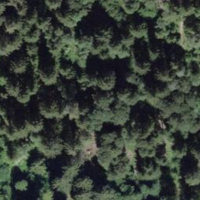
EUNIS habitat code: 43
Species observed at this site:
Lathyrus vernus
Periparus ater